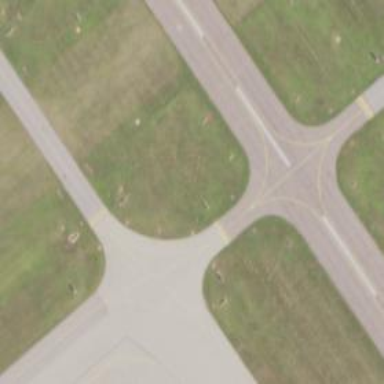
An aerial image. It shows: View of taxiway at the airport.